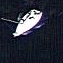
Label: Civil_yacht